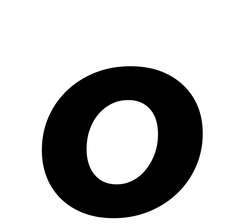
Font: InstrumentSans-Italic_Bold_Italic